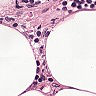
Metastatic tissue present: no